Interaction volume radius: 5 \u00c5
Interaction volume height: 30 \u00c5
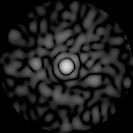
Disorder parameter: 0.8386